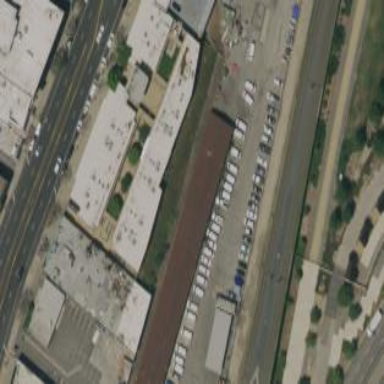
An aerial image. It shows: Commercial building.